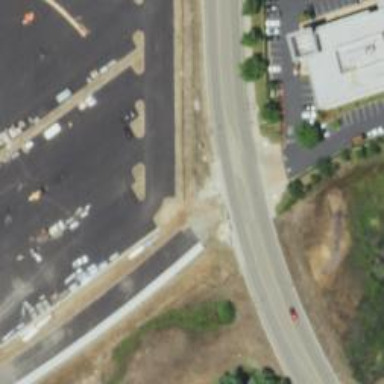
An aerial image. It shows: Tertiary link road with asphalt surface.